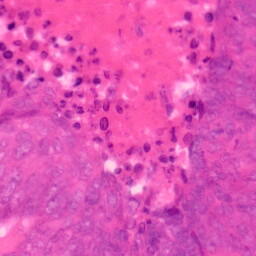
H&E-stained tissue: Colon